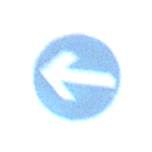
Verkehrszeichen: VorgeschriebeneFahrtrichtungHierLinks
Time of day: MorningAfternoon
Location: Outdoor (Nature)
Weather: PartlyCloudy
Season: NotSpecified
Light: Natural